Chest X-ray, AP view. Patient: 73 years old, sex F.
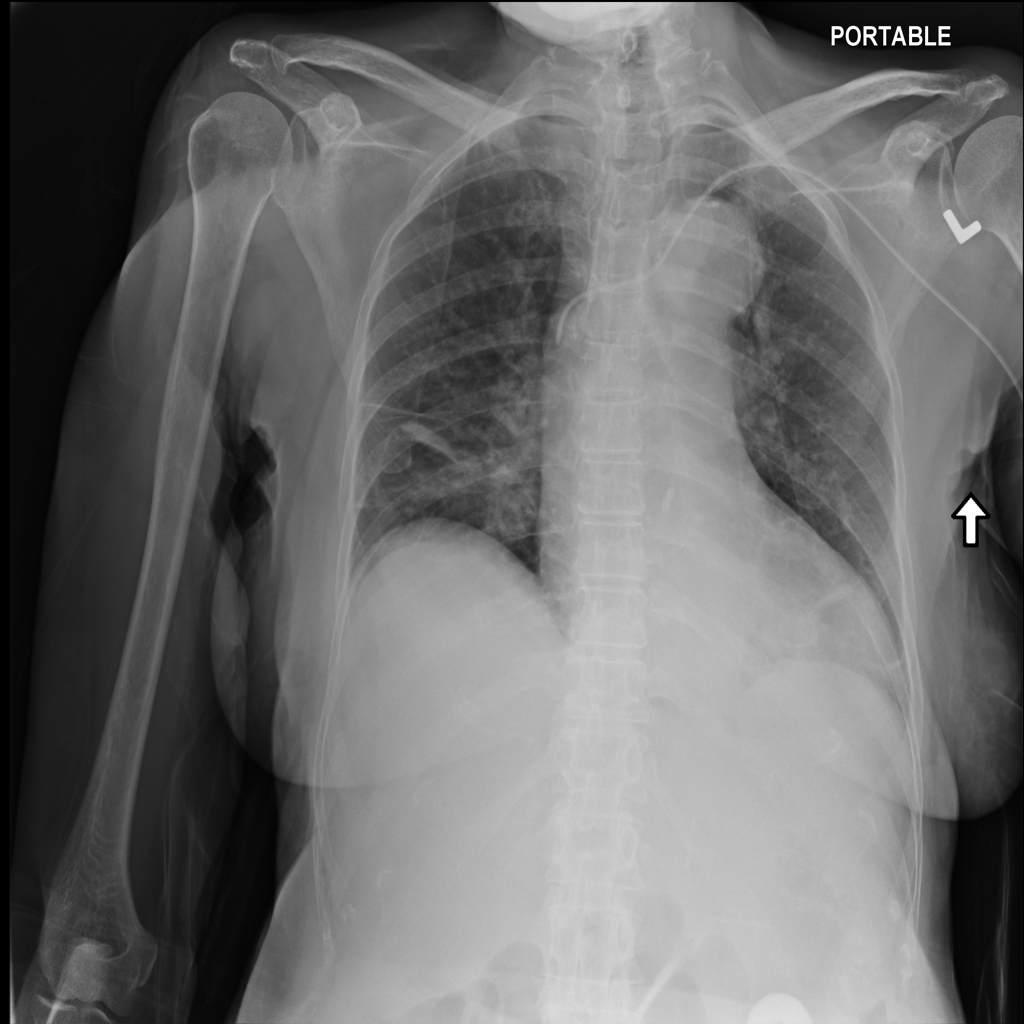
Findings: No Finding